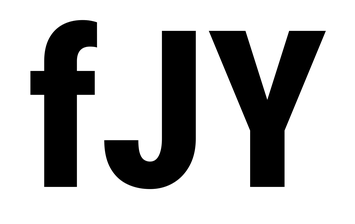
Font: Roboto_Condensed_ExtraBold